Aerial crown-view tile of a tropical tree (Barro Colorado Island, Panama), acquired 20250715:
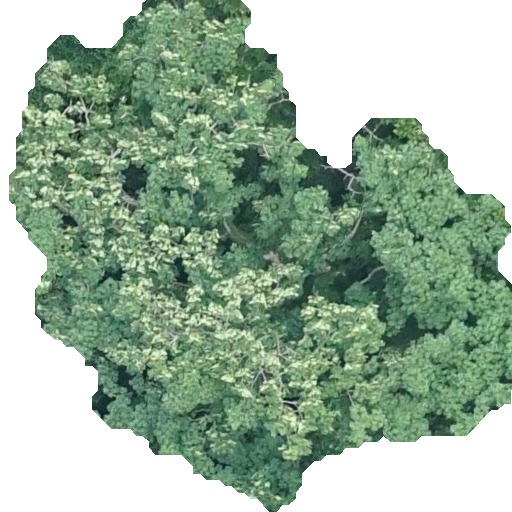
Species: Pseudobombax septenatum
GBIF accepted scientific name: Pseudobombax septenatum
Crown area: 254.483 m²